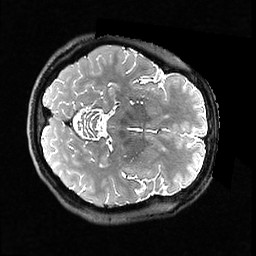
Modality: T2w
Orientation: axial
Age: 39
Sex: female
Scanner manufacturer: ge
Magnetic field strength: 3 T
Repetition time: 3.202 s
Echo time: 0.05862 s